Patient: sex F, age 60
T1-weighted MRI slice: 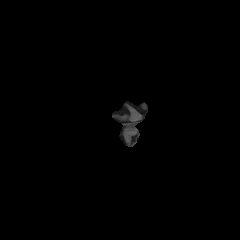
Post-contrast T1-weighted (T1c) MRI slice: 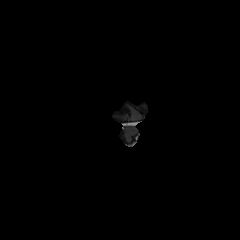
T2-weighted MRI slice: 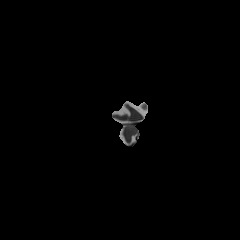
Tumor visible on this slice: no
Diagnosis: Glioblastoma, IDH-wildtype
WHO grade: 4